Question: I have a problem with EF 4.1. We found a performance issue in the project in one method, I started using dotTrace for resolving the issue, and I've found such strange behavior:

When application starts - everything is ok, first calls to the method work fine but later the time spent in Monitor.Enter grows each time I perform some actions on site.
I understand that the problem is with locking, and it means that something blocks the calls, but I don't have any idea what is happening there. If I had sources of the EF 4.1 I could try to debug the whole thing, but it's the last thing I would do.
Could you please give me some tips where to look, and what can probably influence such behavior? The first thing I thought are transactions of course but I couldn't find any transactions used in this project, at least explicitly!
You're welcome to write any idea you have, cause I can't find any similar issue on the internet.
Thank you.
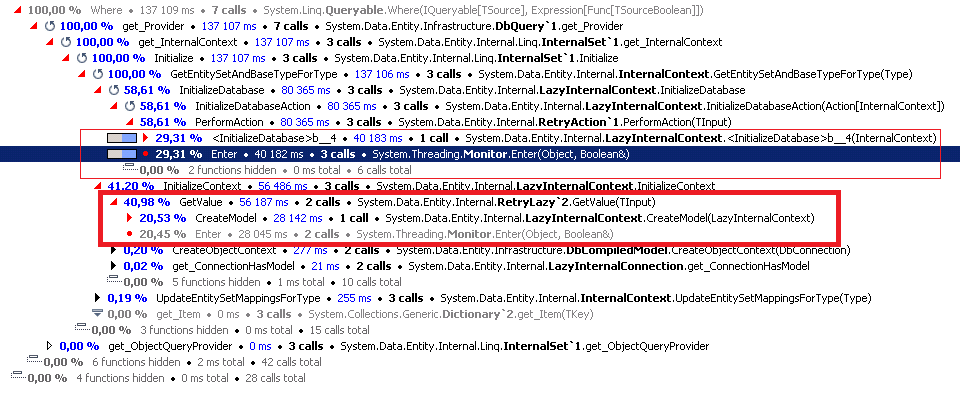
Answer: I've found an issue in our code. It was, as always, small cause that had huge impact on everything.
As I've already said, in the application there was strange issue - every call to the MVC application and therefore to the EntityFramework was in separate AppDomain. EF CodeFirst builds and compiles model once per AppDomain and in my case it was building and compiling the model every time, cause it was a separate AppDomain. The cause was simple, someone in other team have added filesystem logging to the assembly that was called, and every call to the class of that assembly changed the file and WebServer was restarting the application. I have just turned off the logging and it fixed the problem. Now I don't have this performance issue.